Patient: sex M, age 30
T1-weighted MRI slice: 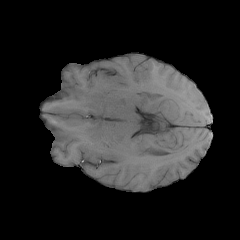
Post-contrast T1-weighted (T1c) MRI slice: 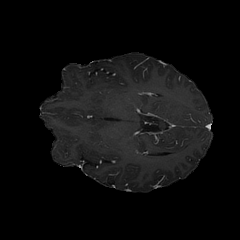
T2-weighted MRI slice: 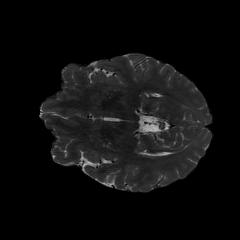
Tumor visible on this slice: no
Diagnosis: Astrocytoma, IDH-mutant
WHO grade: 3